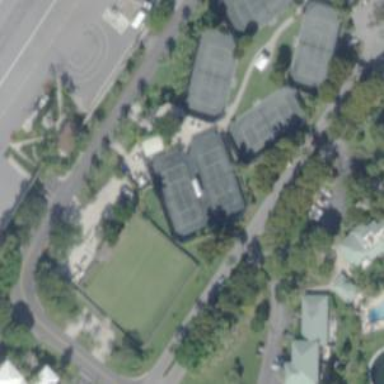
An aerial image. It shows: Tennis court in leisure pitch.